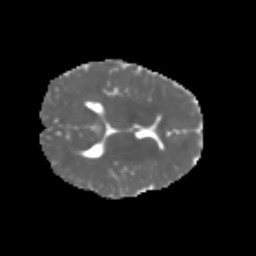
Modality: MD
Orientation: axial
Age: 6
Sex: female
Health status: healthy